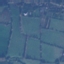
Label: Pasture